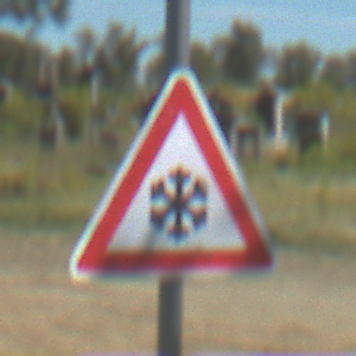
Verkehrszeichen: SchneeOderEisglaette
Umgebung: Outdoor, Special
Tageszeit: Midday
Wetter: PartlyCloudy
Licht: Natural
Jahreszeit: NotSpecified
Kontrast: HighContrast